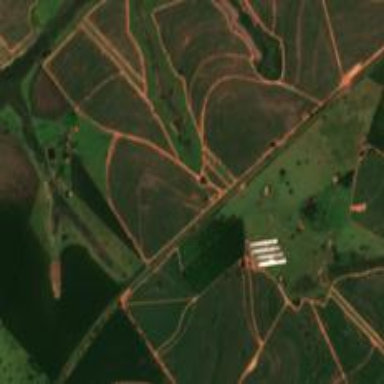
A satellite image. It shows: Farmland with sugarcane crops that produce sugar cane.